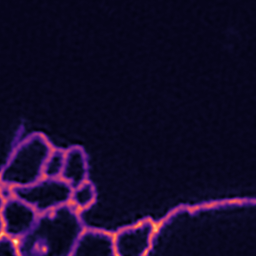
Label: Super-resolution ER image